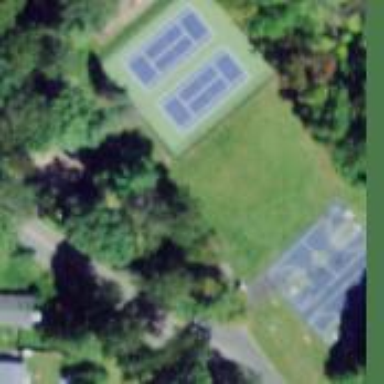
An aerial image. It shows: Tennis court on pitch designated for leisure land.